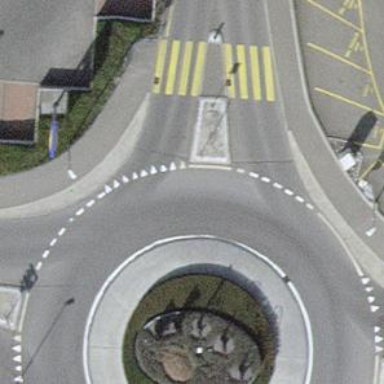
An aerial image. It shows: Traffic calming island.